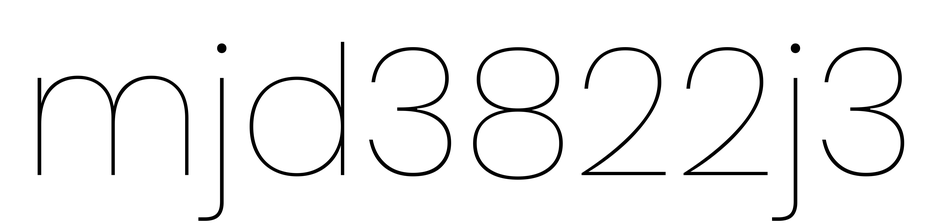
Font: Poppins-Thin